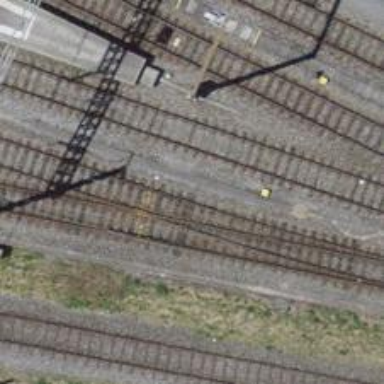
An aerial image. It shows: Narrow-gauge railway tunnel with electrified tracks using contact line. It is siding with one track.